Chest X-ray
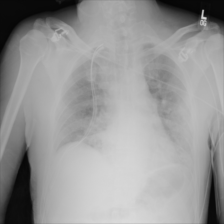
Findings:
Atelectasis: negative
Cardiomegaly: negative
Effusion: negative
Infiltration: negative
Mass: negative
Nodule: negative
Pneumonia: negative
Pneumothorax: negative
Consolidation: negative
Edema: negative
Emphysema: negative
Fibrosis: negative
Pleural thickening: negative
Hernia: negative